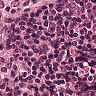
Metastatic tissue present: no